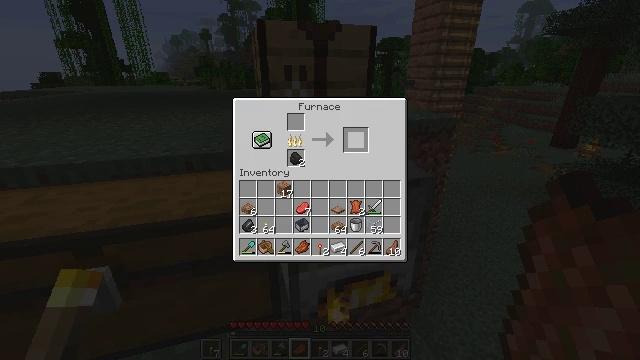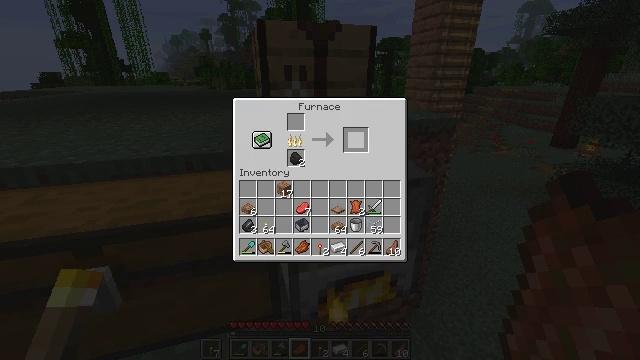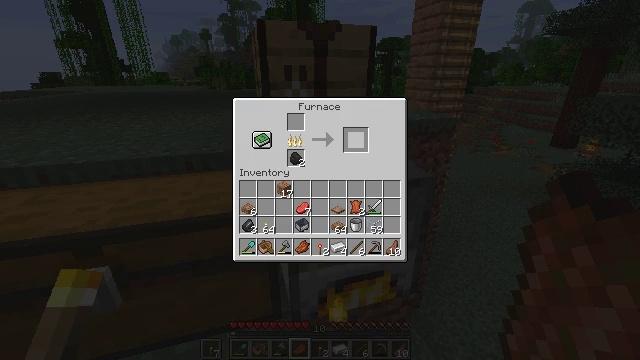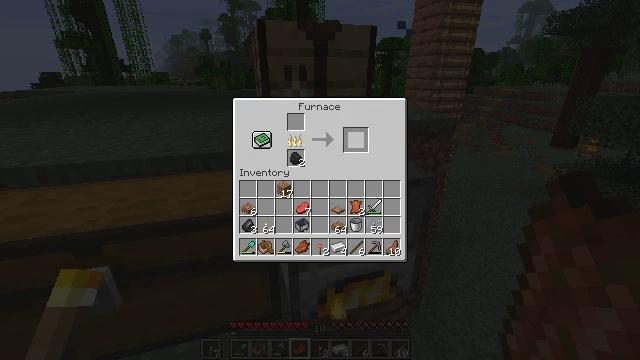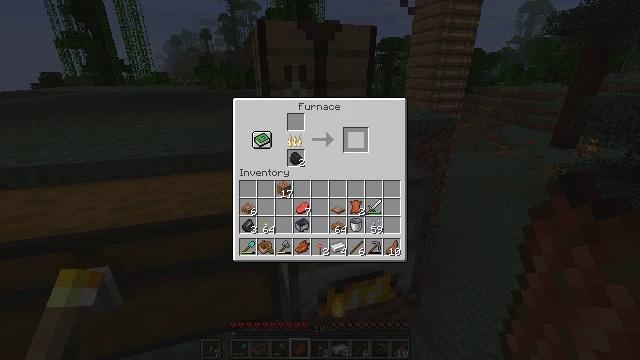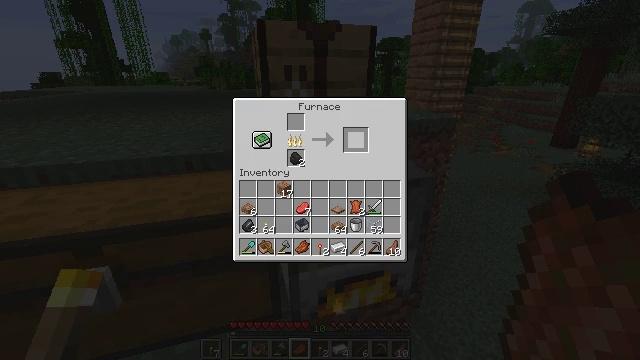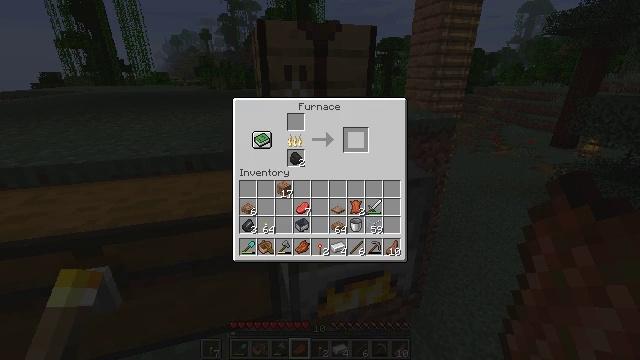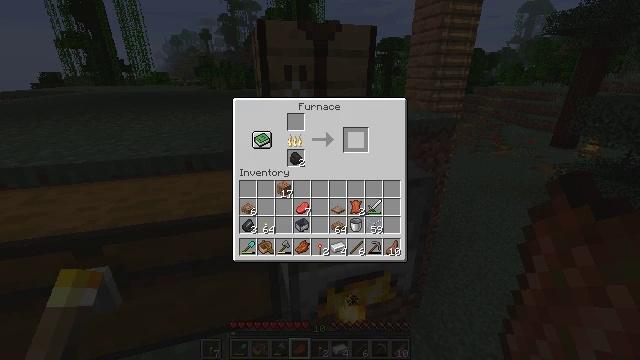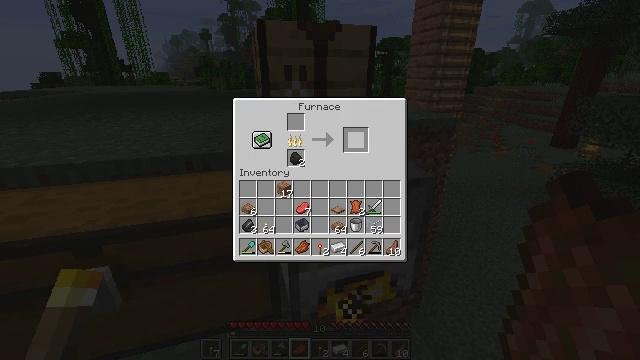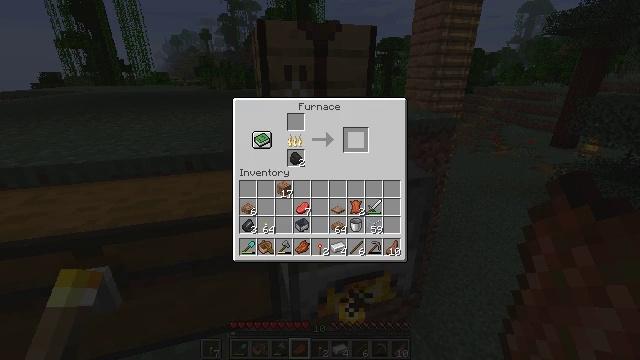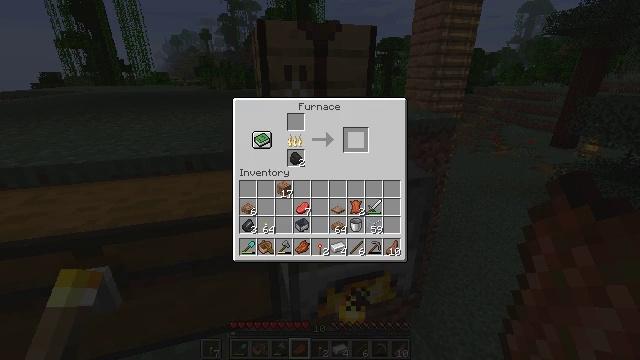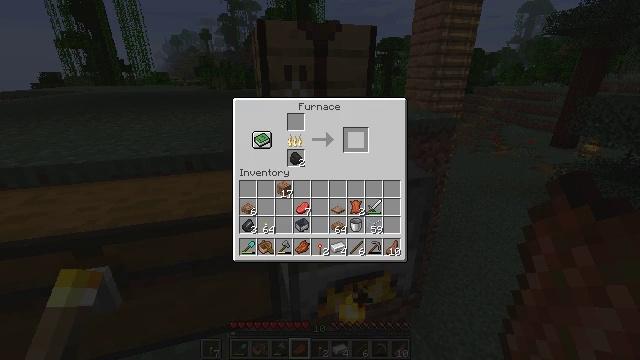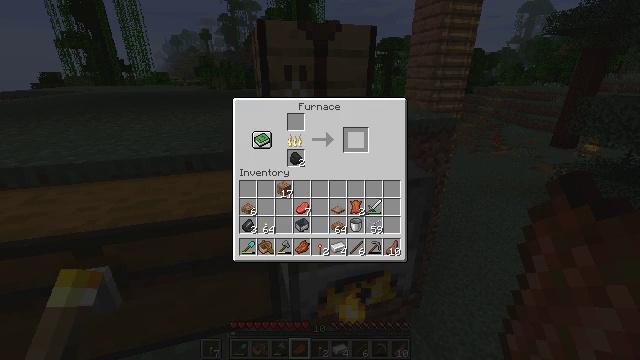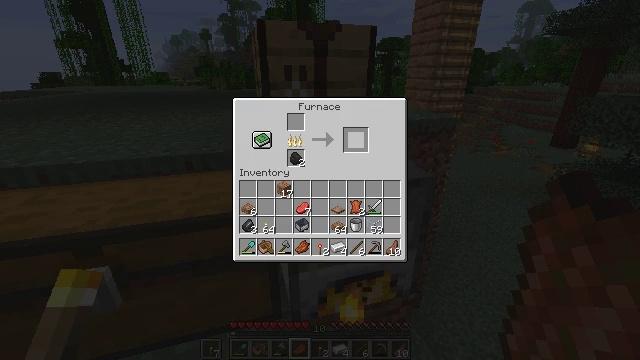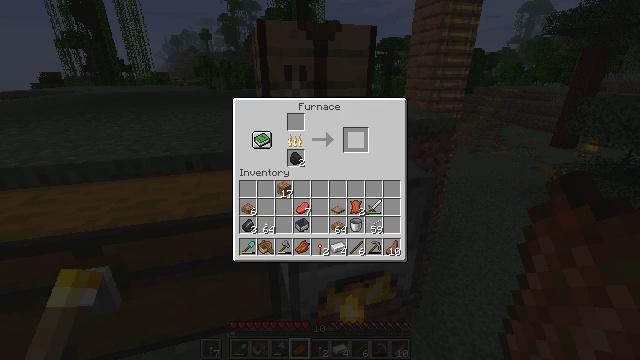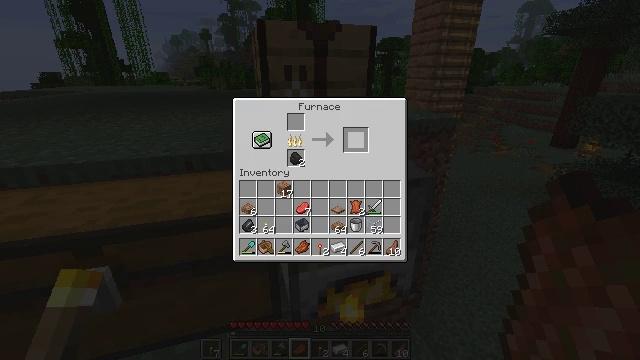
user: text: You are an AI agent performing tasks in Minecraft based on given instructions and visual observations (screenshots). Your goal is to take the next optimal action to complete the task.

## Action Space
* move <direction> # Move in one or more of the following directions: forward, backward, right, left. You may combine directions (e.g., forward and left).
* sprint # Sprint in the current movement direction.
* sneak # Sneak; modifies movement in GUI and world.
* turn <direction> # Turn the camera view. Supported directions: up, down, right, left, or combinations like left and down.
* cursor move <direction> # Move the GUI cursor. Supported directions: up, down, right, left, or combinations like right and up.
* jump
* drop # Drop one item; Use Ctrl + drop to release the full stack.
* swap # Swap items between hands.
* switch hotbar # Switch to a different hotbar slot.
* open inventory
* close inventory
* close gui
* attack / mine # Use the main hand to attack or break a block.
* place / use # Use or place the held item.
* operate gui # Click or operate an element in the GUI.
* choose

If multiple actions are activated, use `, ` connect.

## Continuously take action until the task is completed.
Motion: motion action
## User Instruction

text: Use jungle wood planks to craft a jungle sign.
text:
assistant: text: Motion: no_op
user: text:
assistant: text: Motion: no_op
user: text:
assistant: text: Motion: no_op
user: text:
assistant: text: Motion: no_op
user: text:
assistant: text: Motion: no_op
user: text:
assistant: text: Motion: no_op
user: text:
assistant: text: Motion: no_op
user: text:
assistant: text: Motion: no_op
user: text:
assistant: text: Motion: no_op
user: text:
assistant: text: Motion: no_op
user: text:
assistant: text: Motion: no_op
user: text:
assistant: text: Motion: no_op
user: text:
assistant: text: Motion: no_op
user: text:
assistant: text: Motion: no_op
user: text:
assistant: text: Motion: no_op
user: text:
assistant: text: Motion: no_op
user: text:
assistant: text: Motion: no_op
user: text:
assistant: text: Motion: no_op
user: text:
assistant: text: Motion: no_op
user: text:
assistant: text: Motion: no_op
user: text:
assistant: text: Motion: no_op
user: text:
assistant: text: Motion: no_op
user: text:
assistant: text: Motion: no_op
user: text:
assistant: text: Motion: no_op
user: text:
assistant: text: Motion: no_op
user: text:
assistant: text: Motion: no_op
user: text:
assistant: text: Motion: no_op
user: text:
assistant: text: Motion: no_op
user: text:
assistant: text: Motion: no_op
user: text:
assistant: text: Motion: no_op